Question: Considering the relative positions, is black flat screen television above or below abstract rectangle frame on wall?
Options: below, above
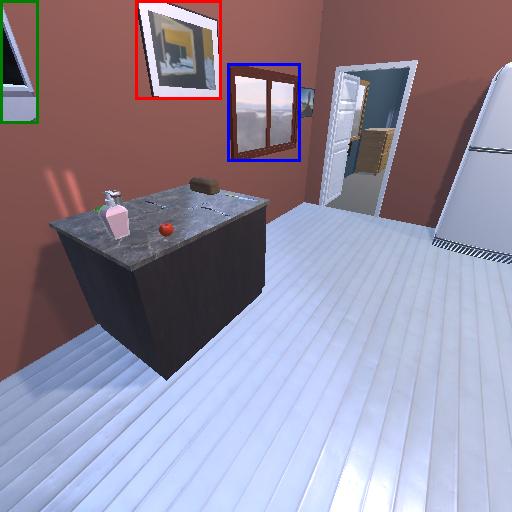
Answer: below